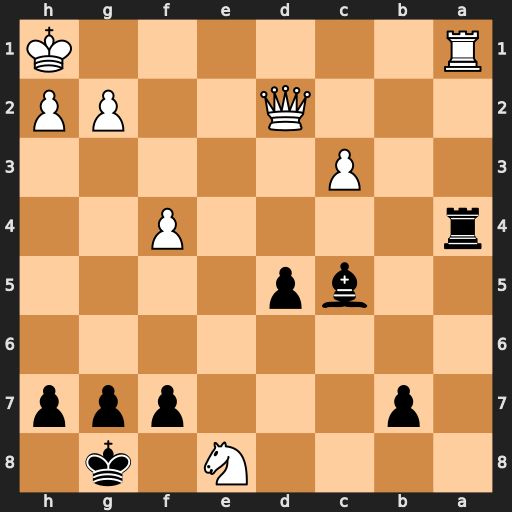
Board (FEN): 4N1k1/1p3ppp/8/2bp4/r4P2/2P5/3Q2PP/R6K
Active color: b
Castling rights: -
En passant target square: -
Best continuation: Rxa1+ Qc1 Rxc1#